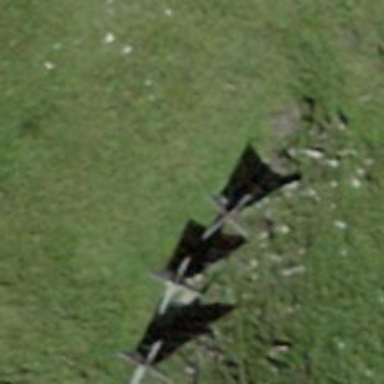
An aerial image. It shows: Man-made structure for avalanche protection.